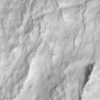
Label: not_dusty